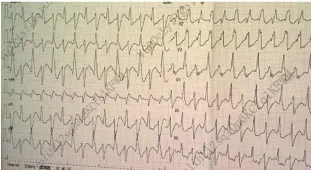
Image of case 1 (Figure 1:II-6). (C,D): Electrocardiogram (ECG) comparison between the normal state and frequent premature ventricular contractions.
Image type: electrography (ekg)